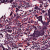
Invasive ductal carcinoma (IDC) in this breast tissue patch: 1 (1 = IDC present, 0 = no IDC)